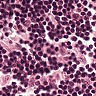
Metastatic tissue present: no